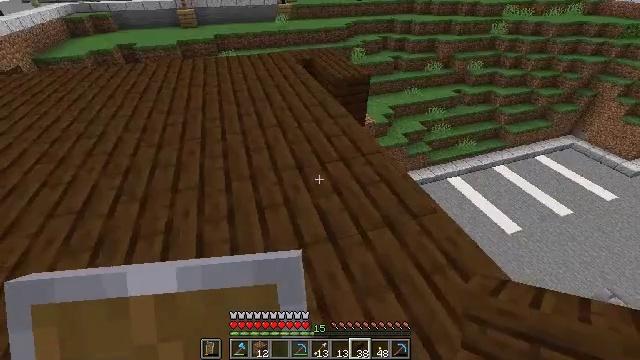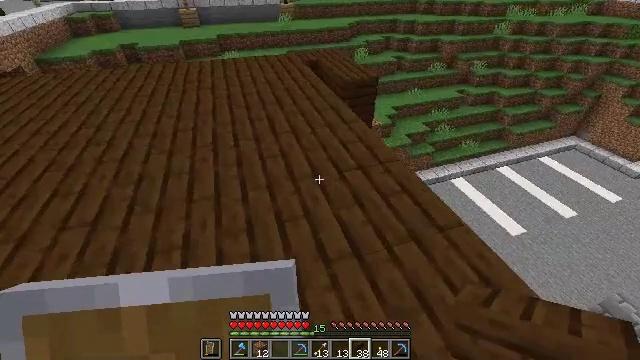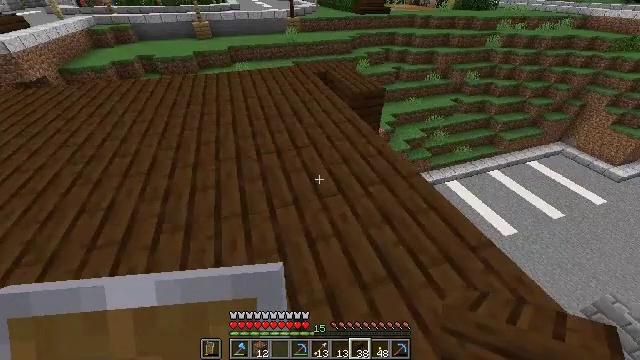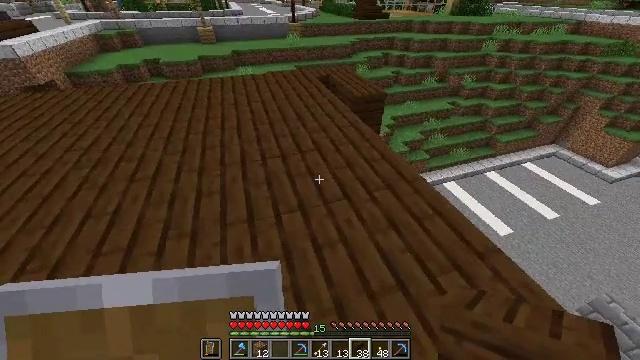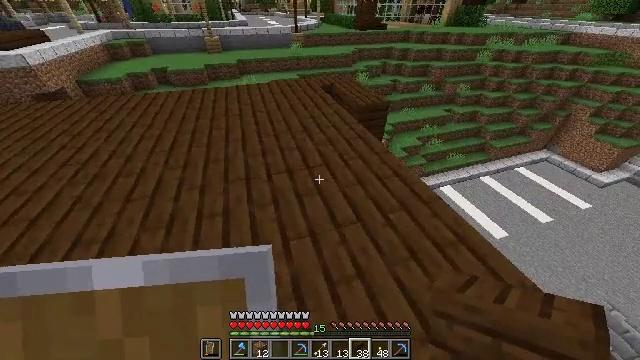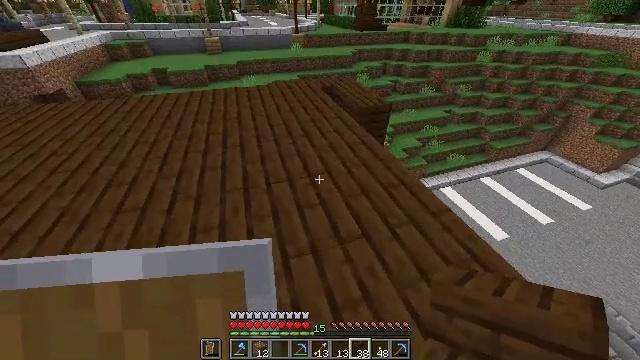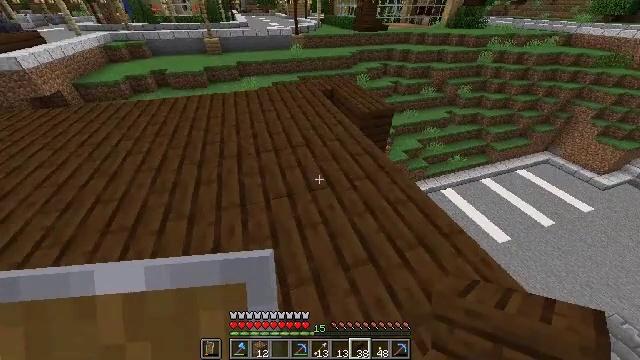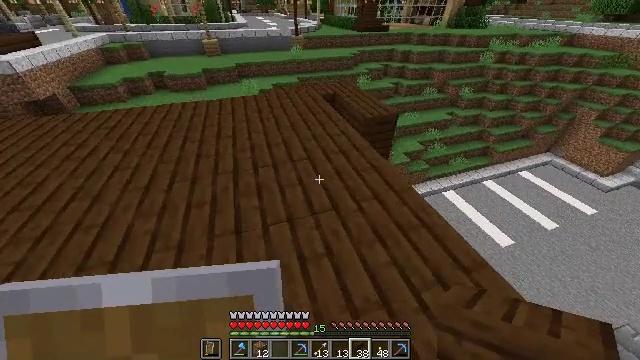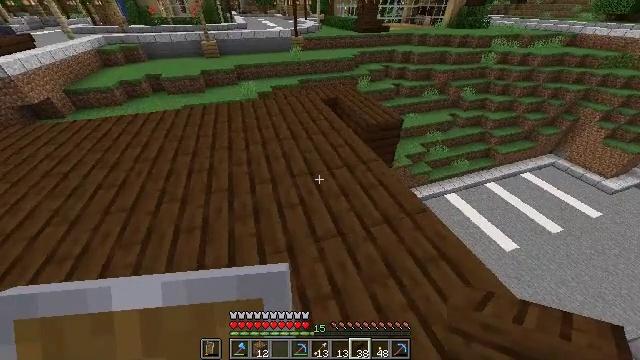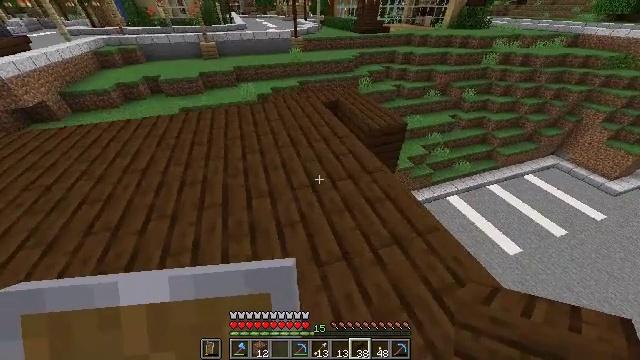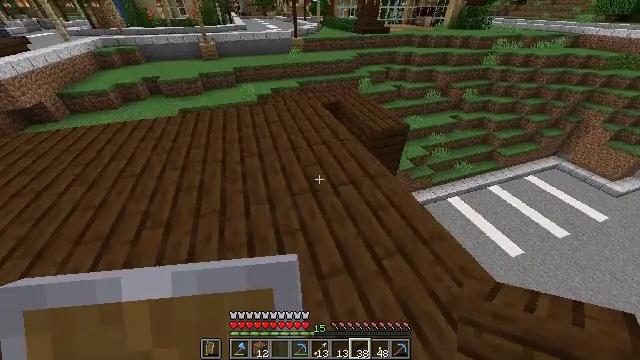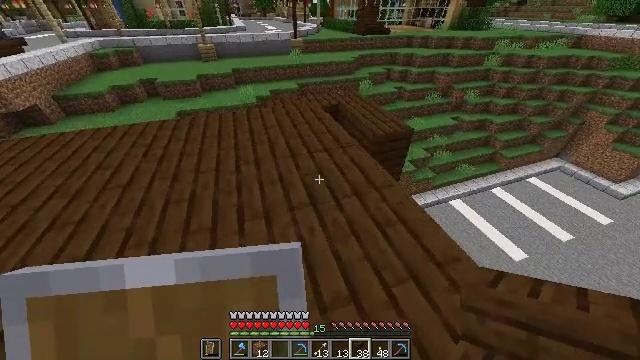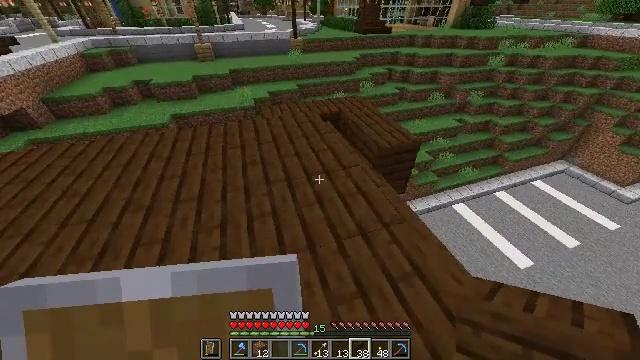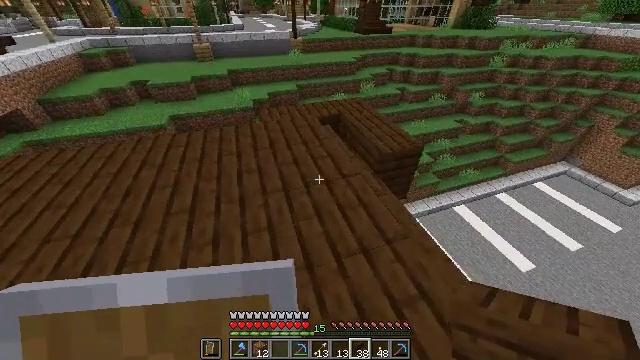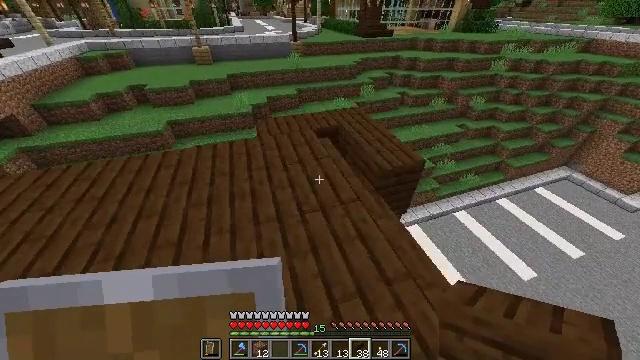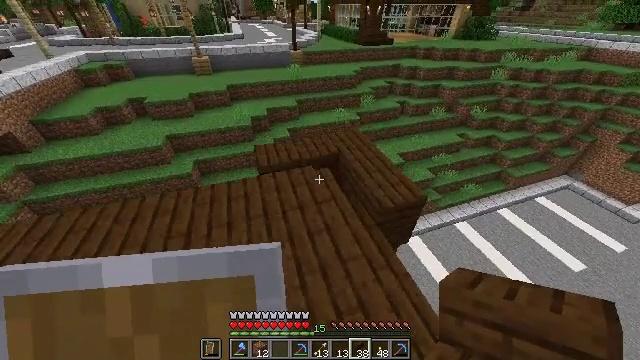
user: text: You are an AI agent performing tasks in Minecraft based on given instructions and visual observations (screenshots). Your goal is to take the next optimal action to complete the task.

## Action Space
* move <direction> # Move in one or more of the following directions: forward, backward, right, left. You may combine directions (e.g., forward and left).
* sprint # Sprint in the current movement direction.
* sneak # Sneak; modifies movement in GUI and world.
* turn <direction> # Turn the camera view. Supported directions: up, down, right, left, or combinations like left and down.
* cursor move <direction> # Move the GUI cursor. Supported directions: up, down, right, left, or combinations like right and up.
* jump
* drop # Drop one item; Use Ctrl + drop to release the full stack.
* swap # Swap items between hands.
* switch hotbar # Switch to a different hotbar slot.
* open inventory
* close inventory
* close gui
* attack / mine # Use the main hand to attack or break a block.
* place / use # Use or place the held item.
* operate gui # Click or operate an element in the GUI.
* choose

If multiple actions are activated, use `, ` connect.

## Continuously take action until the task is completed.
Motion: motion action
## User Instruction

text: Collect the dark oak stairs by mining.
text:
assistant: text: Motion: move forward and move left
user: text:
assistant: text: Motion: move forward and move left
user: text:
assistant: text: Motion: move forward
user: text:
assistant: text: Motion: move forward
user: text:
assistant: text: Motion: move forward
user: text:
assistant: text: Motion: move forward
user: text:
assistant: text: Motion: move forward
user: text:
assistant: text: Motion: move forward
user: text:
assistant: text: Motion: move forward
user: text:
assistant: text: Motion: move forward
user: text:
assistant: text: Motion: move forward
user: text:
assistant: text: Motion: move forward
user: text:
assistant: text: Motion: move forward
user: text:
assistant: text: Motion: move forward, jump
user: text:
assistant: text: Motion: move forward, jump
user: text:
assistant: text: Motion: move forward, jump
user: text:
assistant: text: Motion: move forward and move left, turn down, jump
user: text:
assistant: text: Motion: move forward and move left, turn down
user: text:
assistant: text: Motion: move forward and move left
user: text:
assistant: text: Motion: move forward and move left
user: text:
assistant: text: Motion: move forward and move left
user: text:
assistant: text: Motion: move forward, turn down
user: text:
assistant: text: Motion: move forward, turn right and down
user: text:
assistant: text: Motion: move forward, turn right and down
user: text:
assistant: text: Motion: move forward, turn right and down
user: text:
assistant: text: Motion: move forward, turn right and down
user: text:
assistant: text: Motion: move forward and move left, turn right and down
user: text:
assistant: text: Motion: move forward and move left, turn right and down
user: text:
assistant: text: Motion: move forward and move left, turn right and down
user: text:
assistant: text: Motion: move forward and move left, turn right